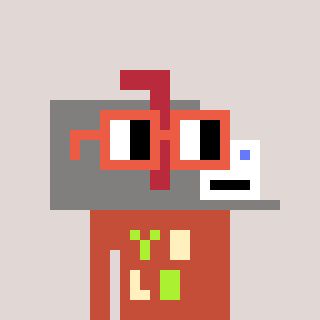
a pixel art character with square orange glasses, a mailbox-shaped head and a rust-colored body on a warm background